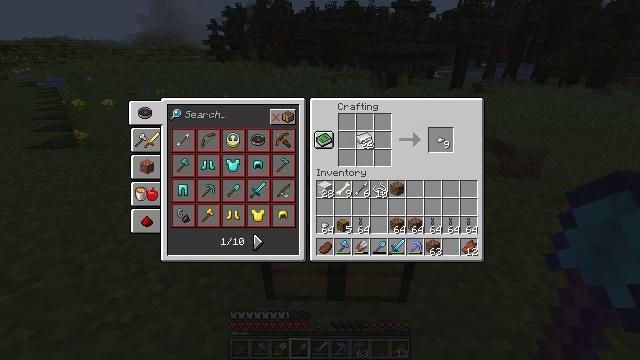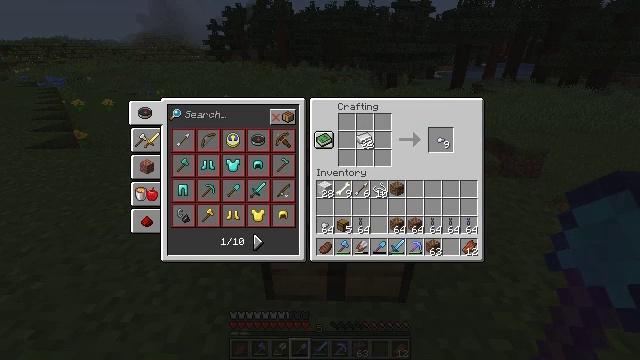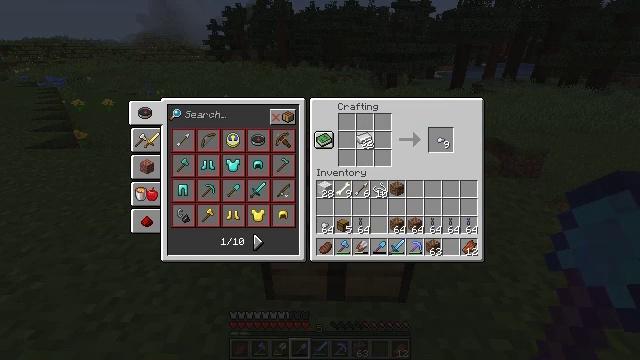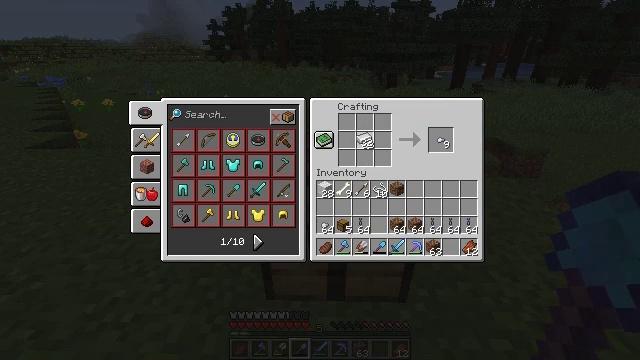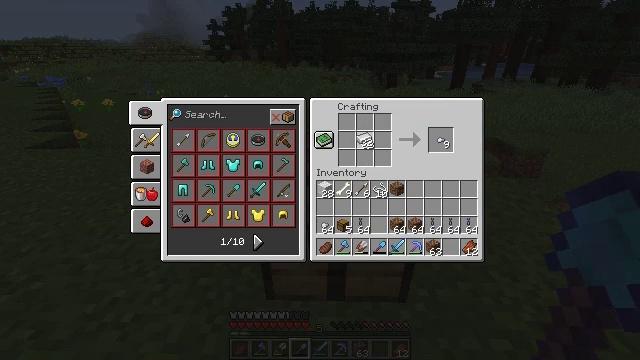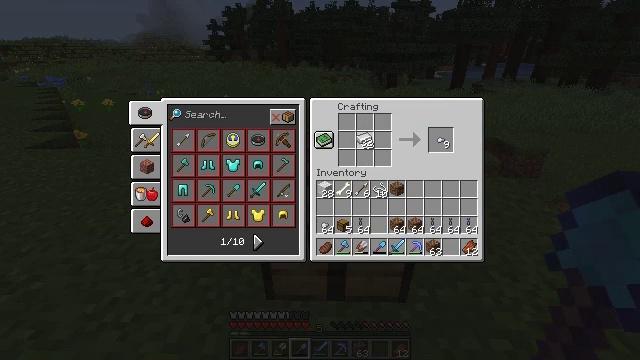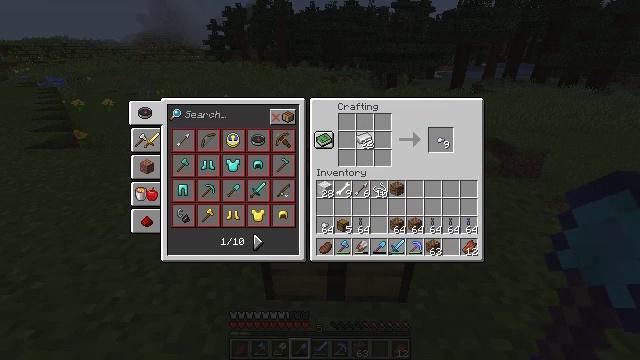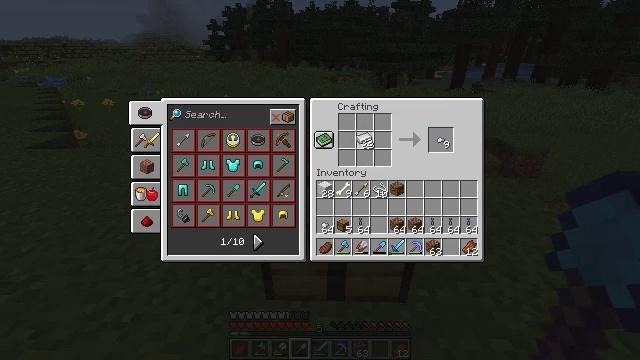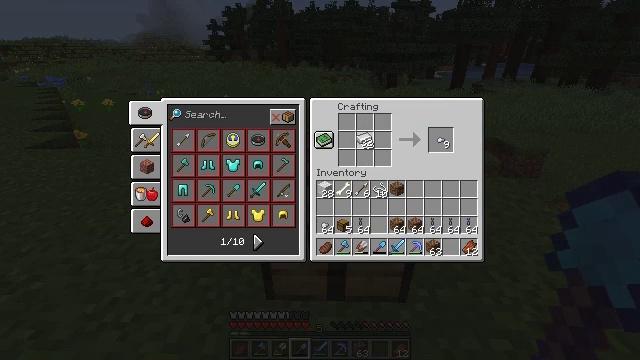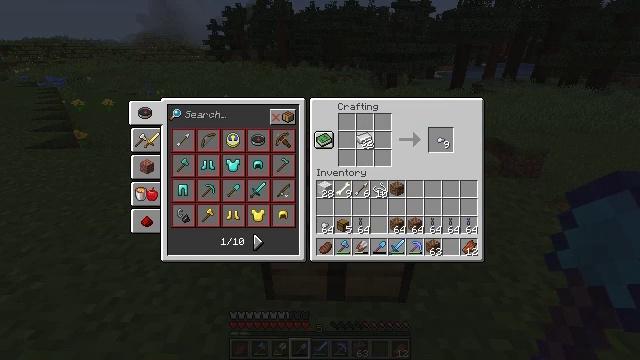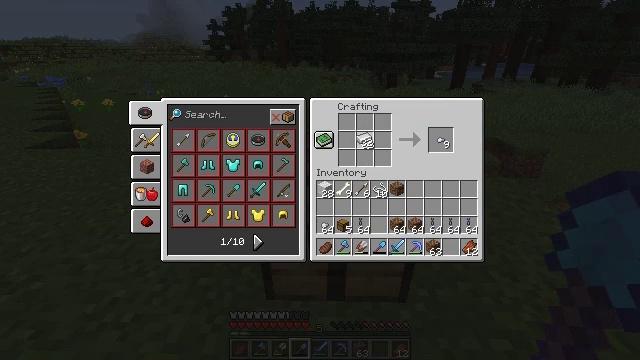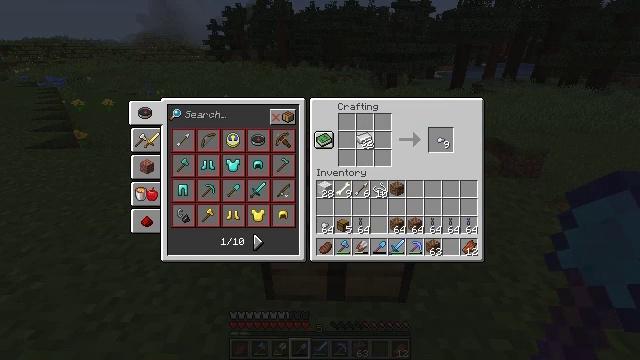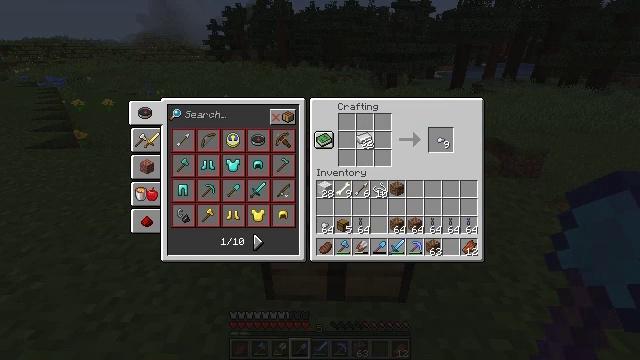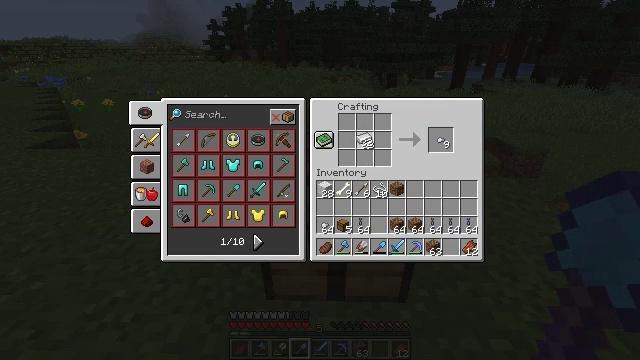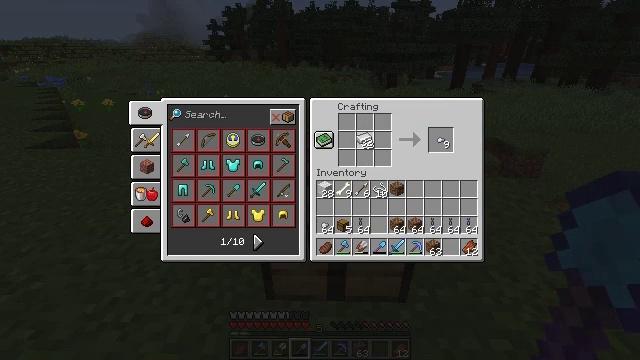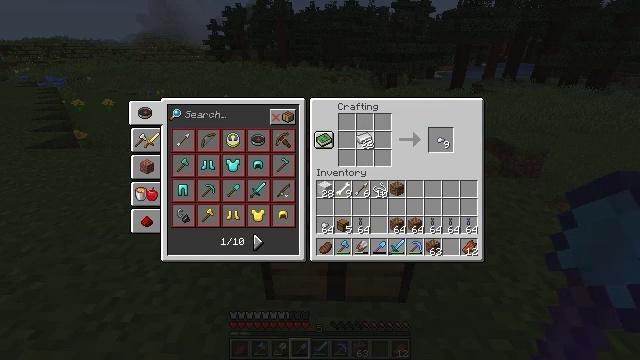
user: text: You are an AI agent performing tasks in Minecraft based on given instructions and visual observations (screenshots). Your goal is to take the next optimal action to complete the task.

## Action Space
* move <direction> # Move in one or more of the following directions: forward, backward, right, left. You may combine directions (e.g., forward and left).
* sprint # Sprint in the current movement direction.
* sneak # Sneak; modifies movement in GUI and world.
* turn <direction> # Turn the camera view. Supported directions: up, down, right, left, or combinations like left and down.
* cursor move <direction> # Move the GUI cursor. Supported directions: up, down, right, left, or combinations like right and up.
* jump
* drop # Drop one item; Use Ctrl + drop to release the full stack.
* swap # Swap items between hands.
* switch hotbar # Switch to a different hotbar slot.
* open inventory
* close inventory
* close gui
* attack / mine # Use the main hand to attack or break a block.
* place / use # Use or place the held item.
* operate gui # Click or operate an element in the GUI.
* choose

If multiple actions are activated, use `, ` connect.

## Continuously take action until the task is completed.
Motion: motion action
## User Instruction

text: Combine iron materials to craft a chain.
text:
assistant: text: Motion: no_op
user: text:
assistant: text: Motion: no_op
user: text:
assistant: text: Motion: no_op
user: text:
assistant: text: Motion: no_op
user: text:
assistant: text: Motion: no_op
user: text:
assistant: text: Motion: no_op
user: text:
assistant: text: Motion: no_op
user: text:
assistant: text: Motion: no_op
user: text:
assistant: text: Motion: no_op
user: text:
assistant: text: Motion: no_op
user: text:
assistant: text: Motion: no_op
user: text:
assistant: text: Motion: no_op
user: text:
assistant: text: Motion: no_op
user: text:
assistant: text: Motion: no_op
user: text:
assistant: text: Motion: no_op
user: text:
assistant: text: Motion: no_op
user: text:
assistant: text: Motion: no_op
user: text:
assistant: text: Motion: no_op
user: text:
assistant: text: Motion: no_op
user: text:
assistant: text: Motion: no_op
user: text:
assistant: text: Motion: no_op
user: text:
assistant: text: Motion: no_op
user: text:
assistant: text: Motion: no_op
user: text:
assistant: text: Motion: no_op
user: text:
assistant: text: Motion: no_op
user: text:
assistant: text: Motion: no_op
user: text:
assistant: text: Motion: no_op
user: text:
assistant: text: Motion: no_op
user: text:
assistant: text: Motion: no_op
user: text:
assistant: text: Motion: no_op